Interaction volume radius: 10 \u00c5
Interaction volume height: 10 \u00c5
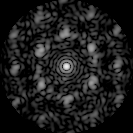
Disorder parameter: 0.5704